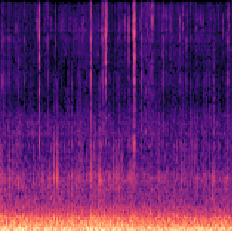
Sound class: Fire crackling